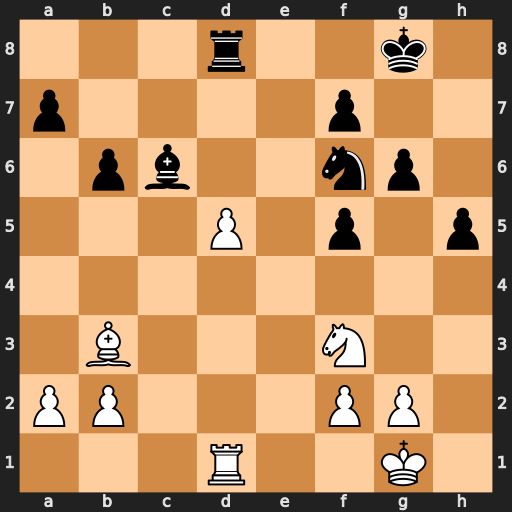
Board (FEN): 3r2k1/p4p2/1pb2np1/3P1p1p/8/1B3N2/PP3PP1/3R2K1
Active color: w
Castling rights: -
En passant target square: -
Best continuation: dxc6 Rxd1+ Bxd1